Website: macys
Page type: account-dashboard
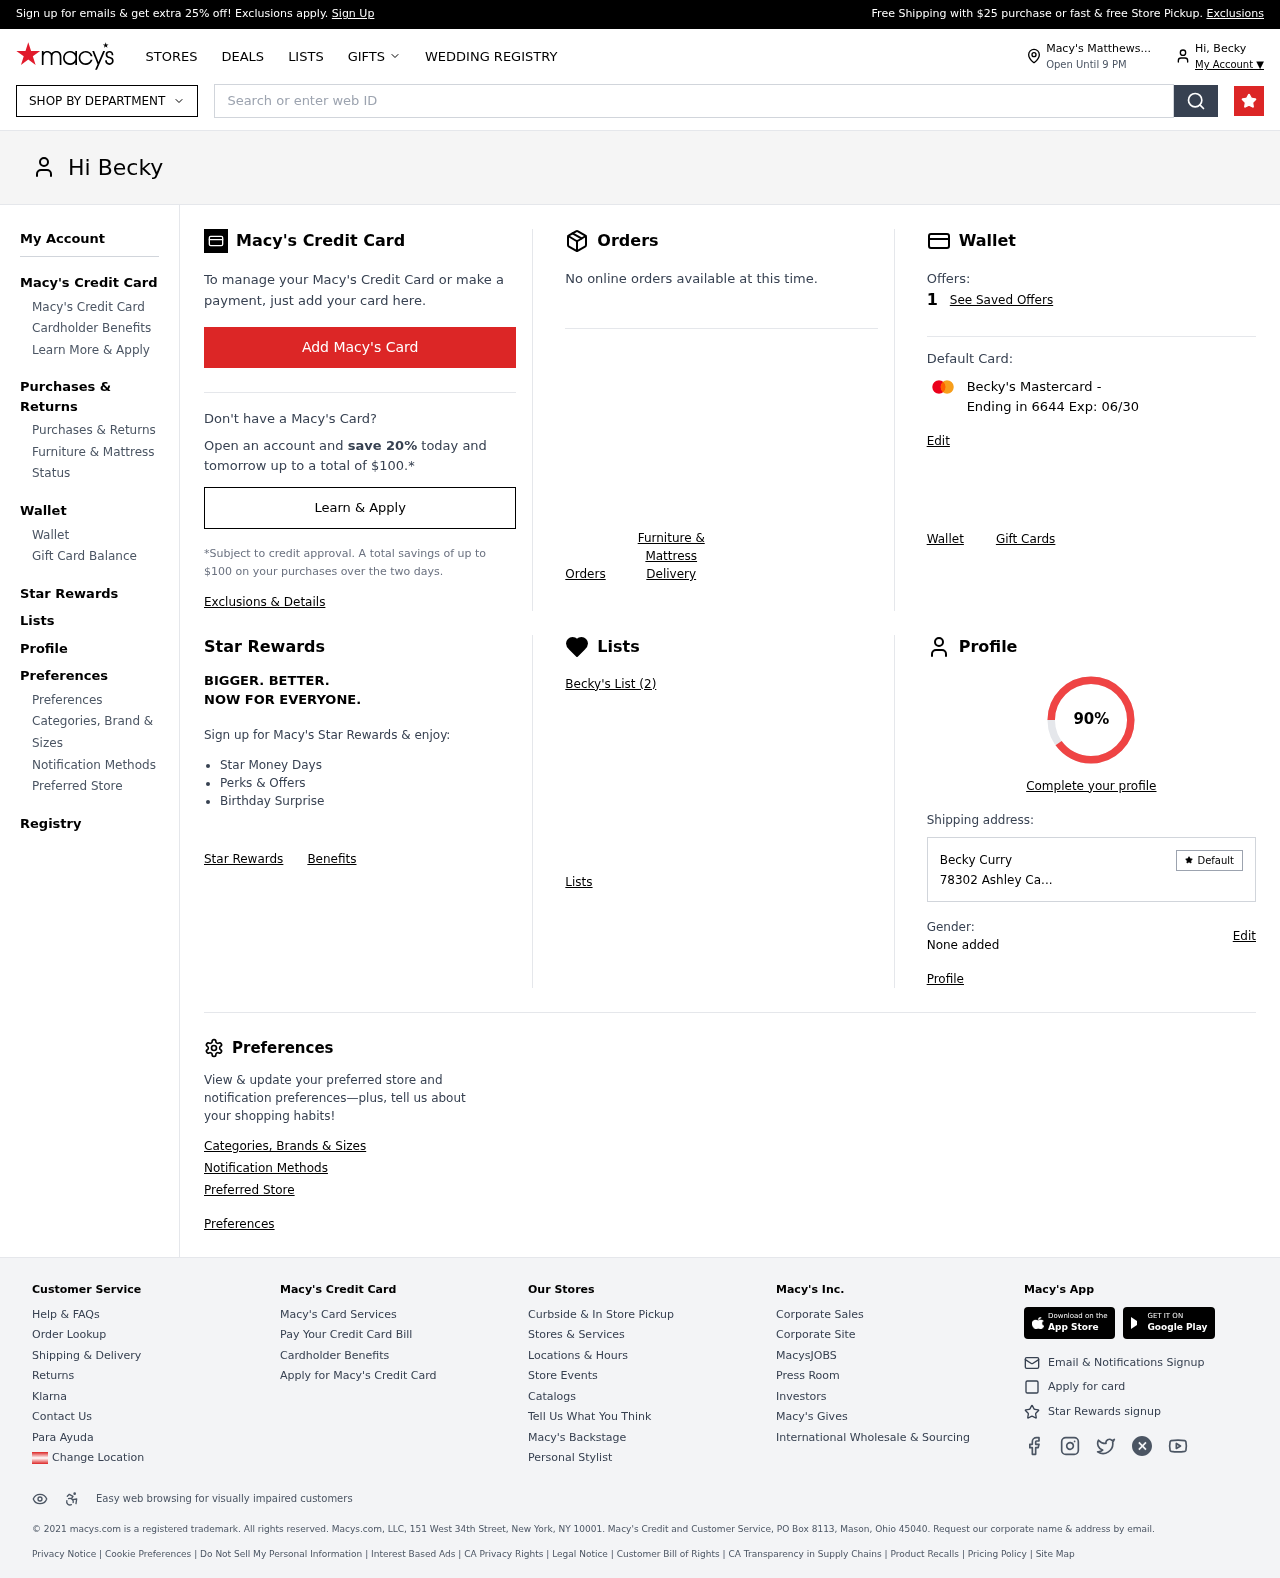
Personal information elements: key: PII_CARD_LAST4
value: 6644
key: PII_CARD_TYPE
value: Mastercard
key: PII_CITY
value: Matthews
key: PII_FIRSTNAME
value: Becky
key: PII_FULLNAME
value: Becky Curry
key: PII_STREET
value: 78302 Ashley Ca
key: PII_CARD_EXPIRY
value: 06/30
Search elements: key: HEADER_SEARCH
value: Search or enter web ID